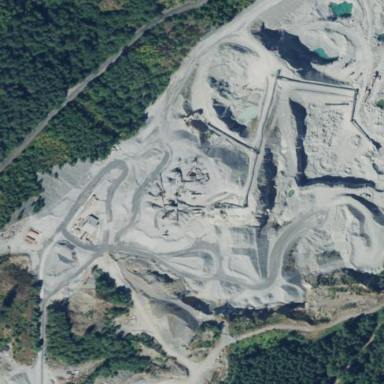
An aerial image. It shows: Quarry area.